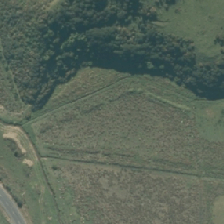
Land cover: herbaceous_freshwater_vege